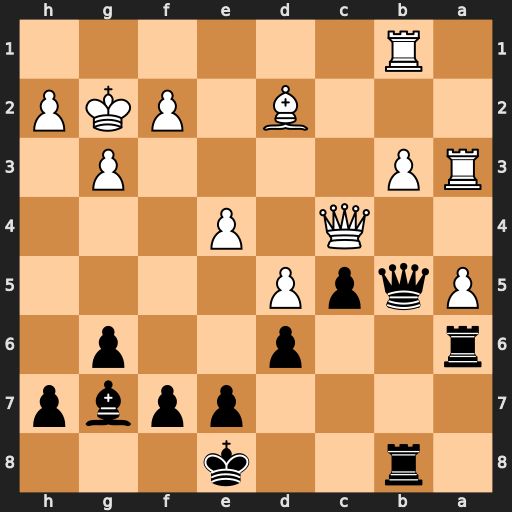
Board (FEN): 1r2k3/4ppbp/r2p2p1/PqpP4/2Q1P3/RP4P1/3B1PKP/1R6
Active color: b
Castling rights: -
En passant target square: -
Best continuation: Qxc4 bxc4 Rxb1